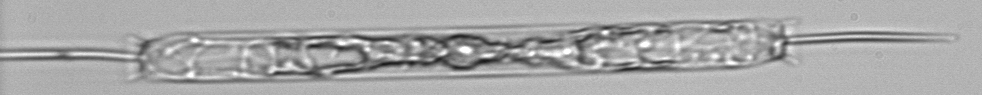
Label: Ditylum_brightwellii